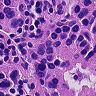
Metastatic tissue present: yes